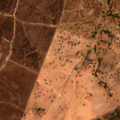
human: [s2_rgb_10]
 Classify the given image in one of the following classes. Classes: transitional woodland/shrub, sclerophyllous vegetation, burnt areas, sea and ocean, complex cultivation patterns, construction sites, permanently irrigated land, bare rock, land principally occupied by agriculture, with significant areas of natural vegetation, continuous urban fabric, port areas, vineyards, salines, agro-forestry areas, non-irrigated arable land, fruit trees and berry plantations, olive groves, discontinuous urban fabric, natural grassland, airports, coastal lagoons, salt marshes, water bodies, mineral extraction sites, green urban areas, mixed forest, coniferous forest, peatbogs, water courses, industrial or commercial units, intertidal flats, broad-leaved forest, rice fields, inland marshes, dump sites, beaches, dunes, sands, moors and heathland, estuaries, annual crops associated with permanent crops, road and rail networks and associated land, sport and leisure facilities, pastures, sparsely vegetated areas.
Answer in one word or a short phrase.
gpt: non-irrigated arable land, agro-forestry areas, transitional woodland/shrub